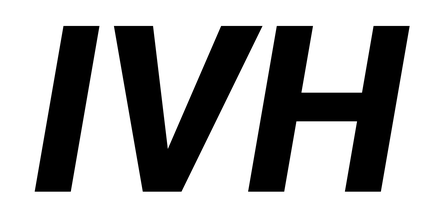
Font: Roboto-Italic_ExtraBold_Italic